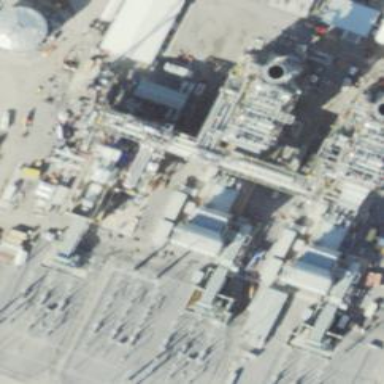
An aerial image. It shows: Industrial building with gas-powered generator operating on combined cycle.